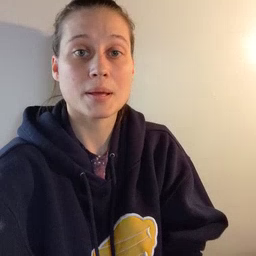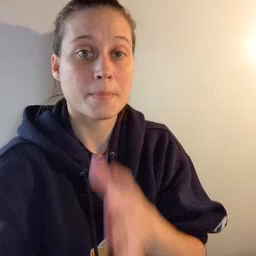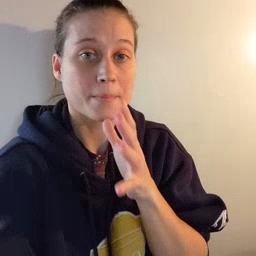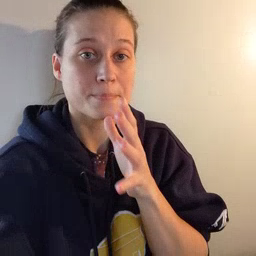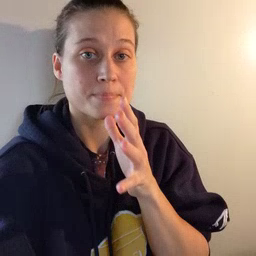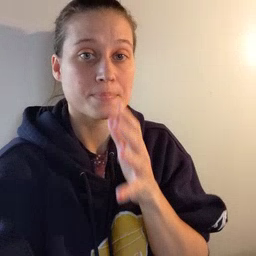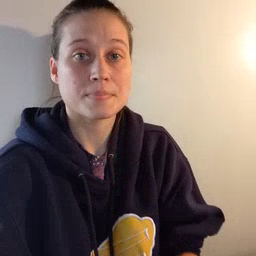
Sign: mom